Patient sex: M
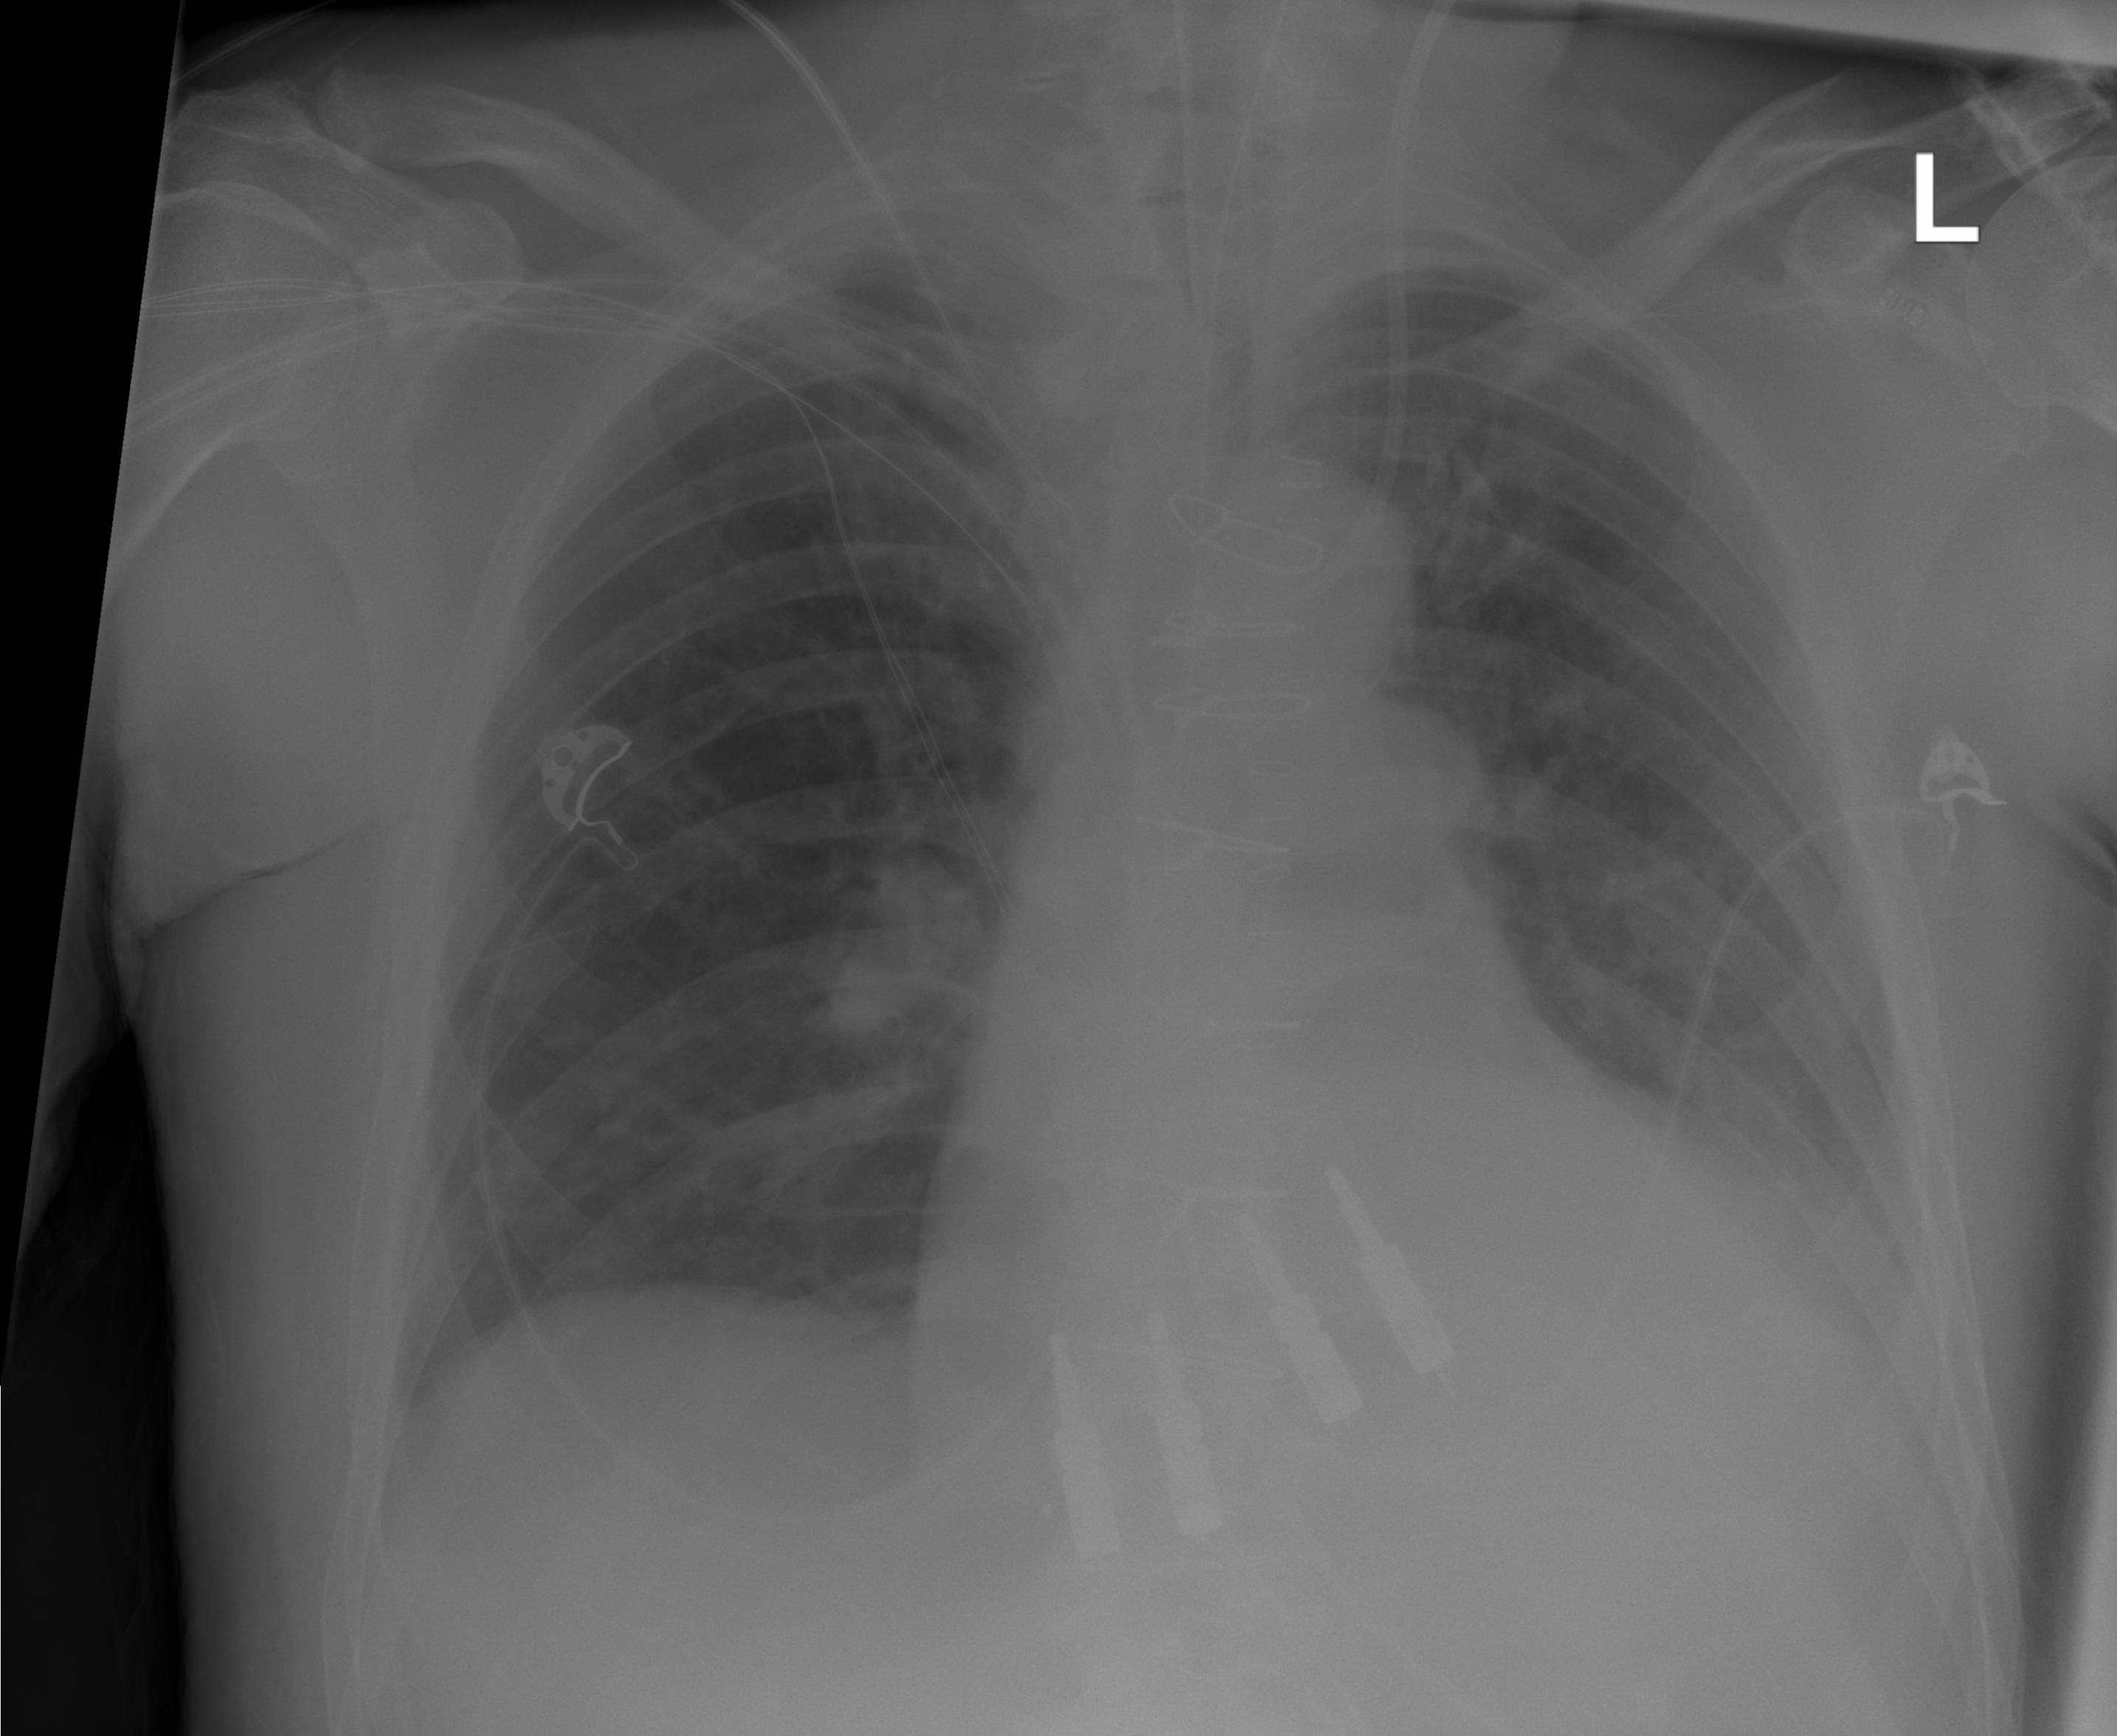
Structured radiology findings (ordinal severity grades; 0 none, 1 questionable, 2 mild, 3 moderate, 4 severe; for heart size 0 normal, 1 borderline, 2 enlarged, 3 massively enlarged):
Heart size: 2
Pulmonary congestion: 0
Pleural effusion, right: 2
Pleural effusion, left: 2
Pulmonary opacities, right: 0
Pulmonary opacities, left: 0
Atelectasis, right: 2
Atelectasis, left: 0